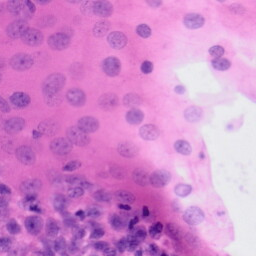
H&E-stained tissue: Tonsil